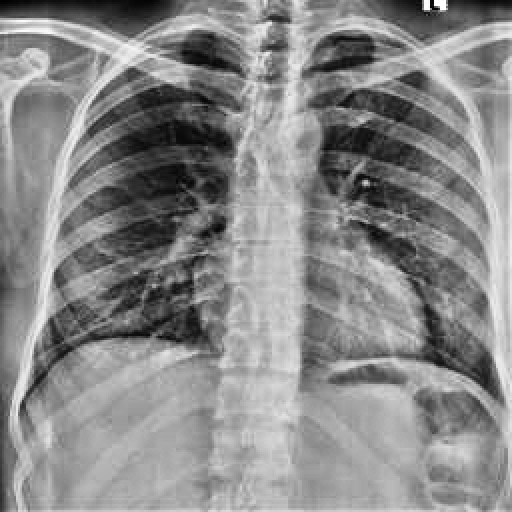
Finding: NORMAL